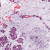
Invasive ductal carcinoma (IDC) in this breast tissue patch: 1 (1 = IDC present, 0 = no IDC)